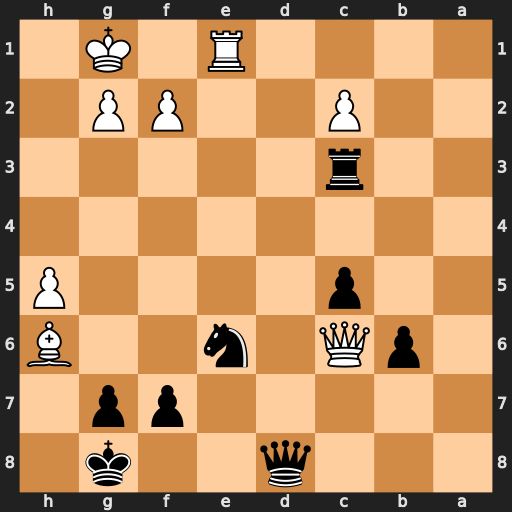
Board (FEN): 3q2k1/5pp1/1pQ1n2B/2p4P/8/2r5/2P2PP1/4R1K1
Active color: b
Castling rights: -
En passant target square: -
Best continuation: gxh6 Rxe6 Qd1+ Kh2 Qxh5+